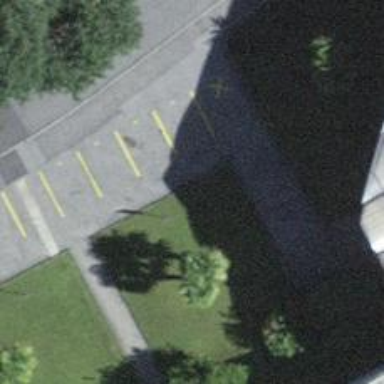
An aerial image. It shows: Charging station.